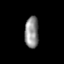
Tissue: prostate
Cell type: T cells
Senescence score: 0.8458
Nuclear area (px): 423
Mean DAPI intensity: 142.704